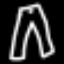
Label: pants